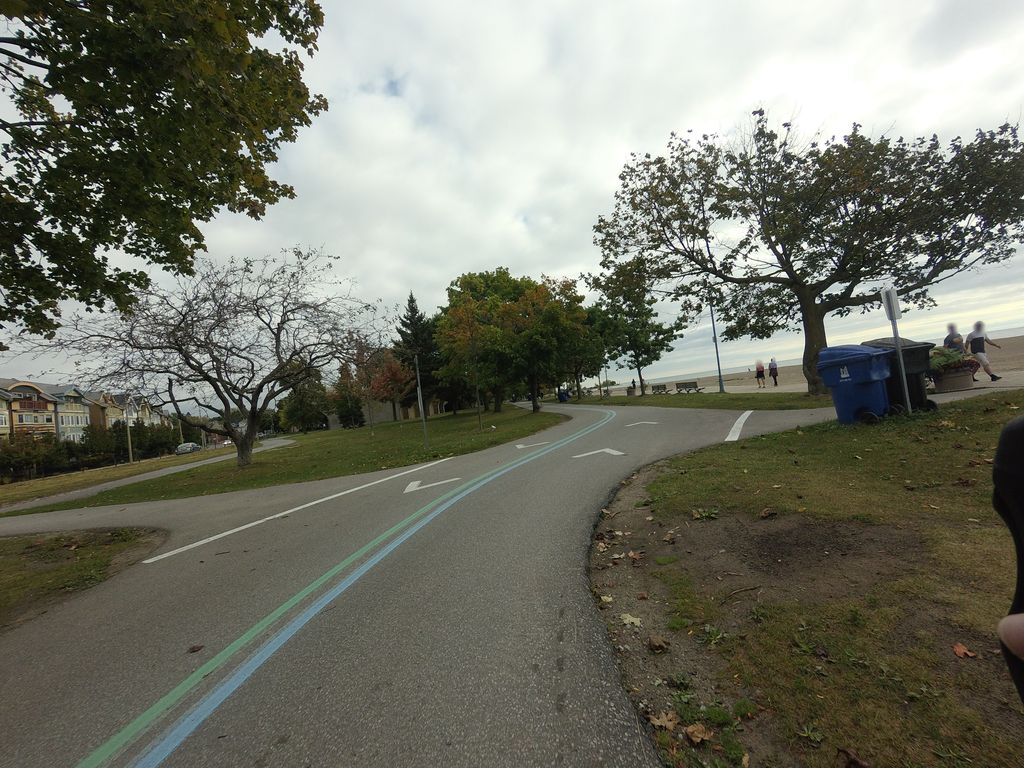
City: toronto